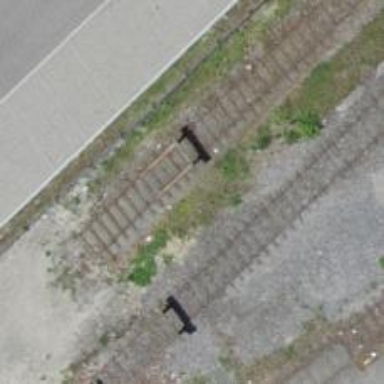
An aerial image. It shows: Railway buffer stop.